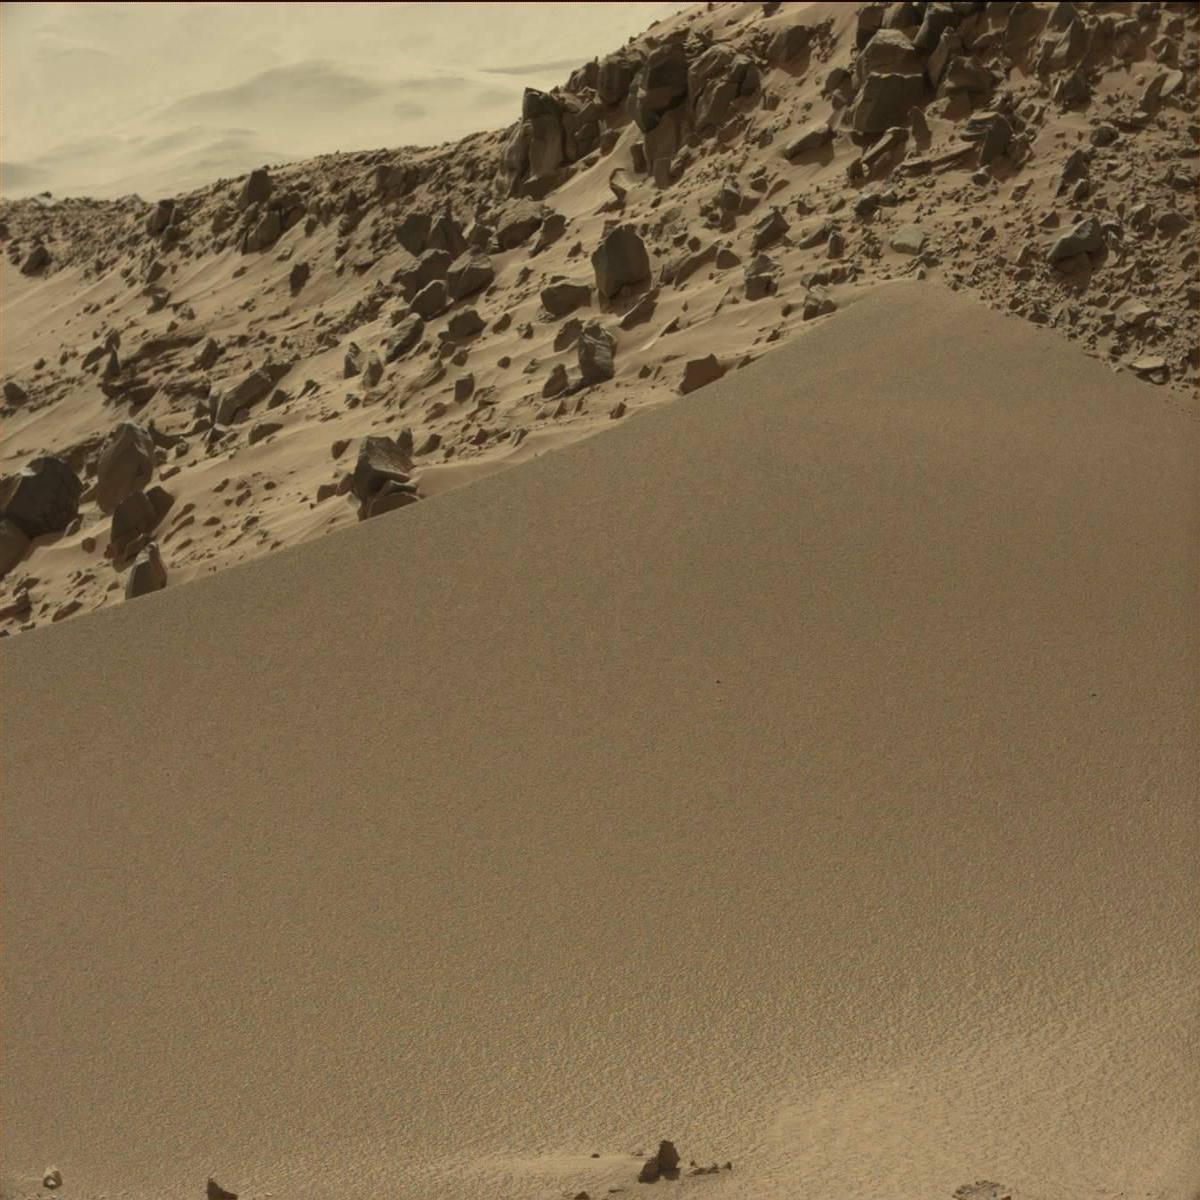
Terrain classes present: Bedrock, Ridge, Rock, Sand / Soil